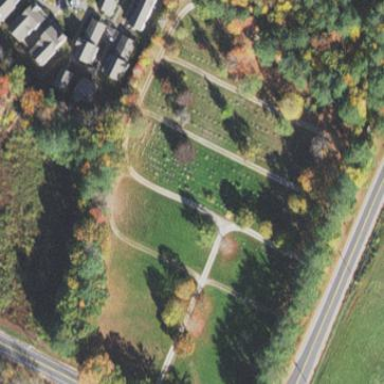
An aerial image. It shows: Cemetery.